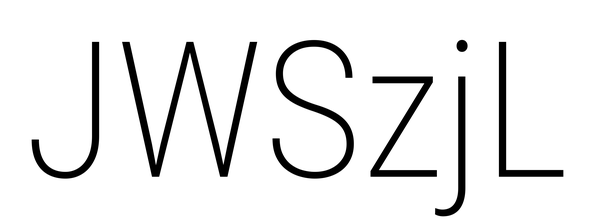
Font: Roboto_Condensed_ExtraLight